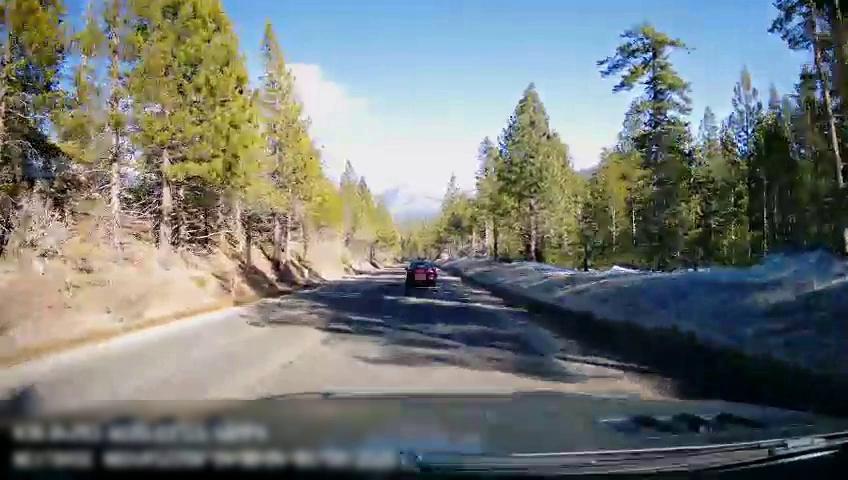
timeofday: Day
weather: Sunny
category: Drivable Space
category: Vehicles | Car
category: Lanes | Opposite Lane